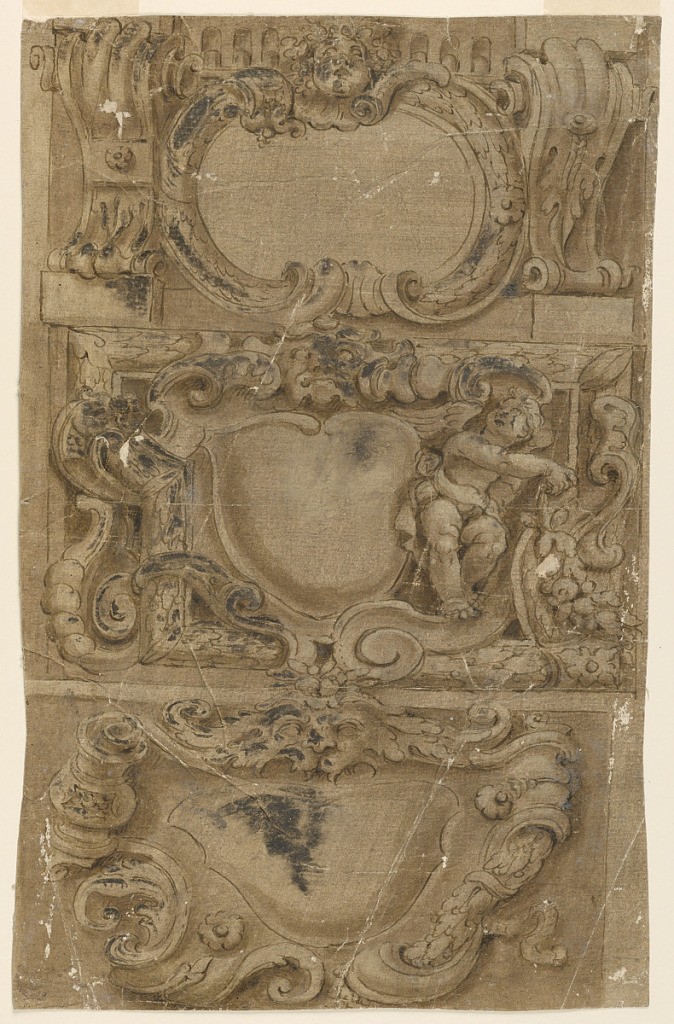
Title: Three Escutcheons with Alternative Suggestions
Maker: Francesco Vaccaro, Italian, 1636 - 1675
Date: ca. 1670
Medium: Black chalk, pen and ink, bistre wash, oxidized white heightening on paper
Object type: Drawing
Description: At top, a child's head is in the top center of the escutcheon, which stands in front of a panel with an ovolo on top. Volutes of two alternative designs flank the entablature. At center, the left and the right halves show different, alternative designs. A foliated mask is in the top center. A putto stands at right. The escutcheon stands in a frame with a laurel molding. At bttom, a scrollwork escutcheon of two alternative designs. A lion-man mask is on top.